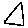
Label: triangle